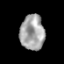
Tissue: prostate
Cell type: Epithelial cells
Senescence score: 0.3073
Nuclear area (px): 836
Mean DAPI intensity: 164.556